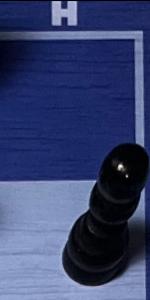
Label: Pawn_Black